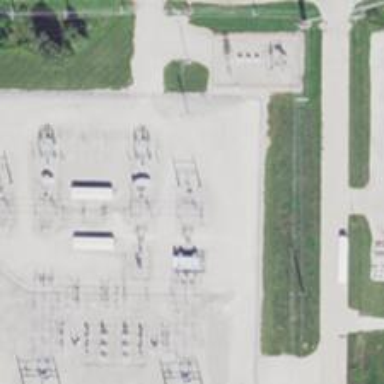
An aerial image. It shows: Switch used for power control.